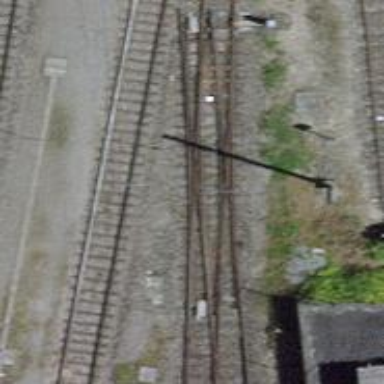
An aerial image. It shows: Railway switch.